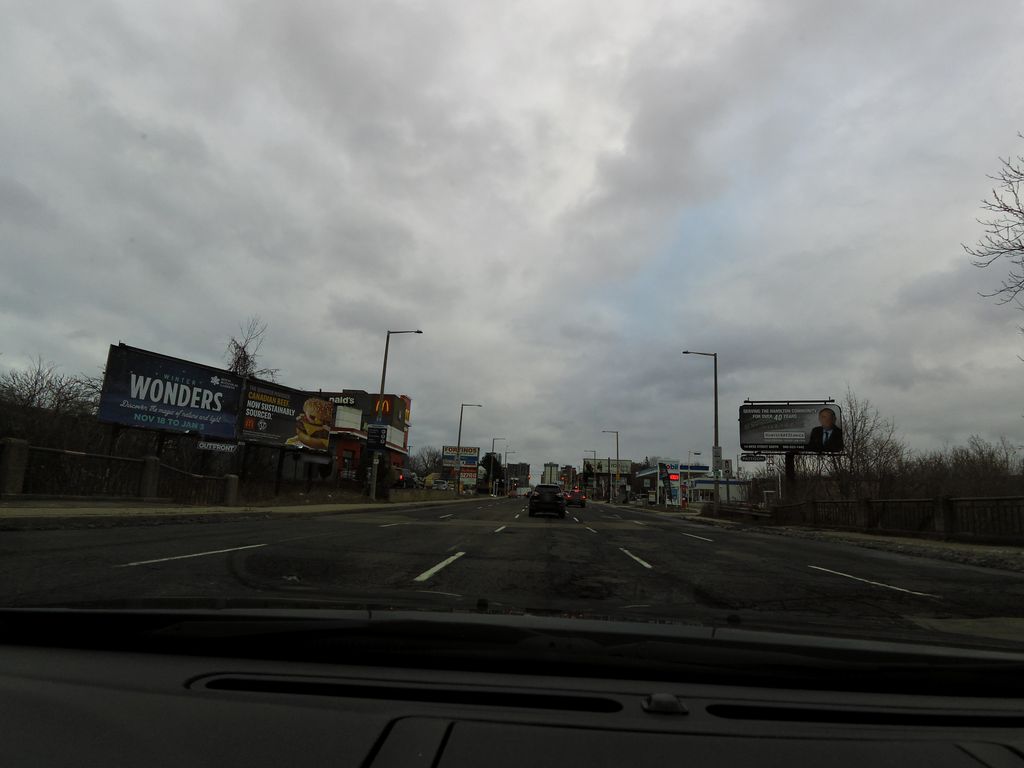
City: hamilton